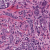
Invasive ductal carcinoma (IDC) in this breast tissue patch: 0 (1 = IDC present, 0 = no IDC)